高二 · 解析几何
已知点 $F$ 是双曲线 $\frac{x^{2}}{a^{2}}-\frac{y^{2}}{b^{2}}=1(a>0, b>0)$ 的左焦点, 点 $E$ 是该双曲线的右顶点, 过点 $F$ 且垂直于 $x$ 轴的直线与双曲线交于 $A, B$ 两点, 若 $\triangle A B E$ 是针角三角形, 则该双曲线的离心率的取值范围是( )
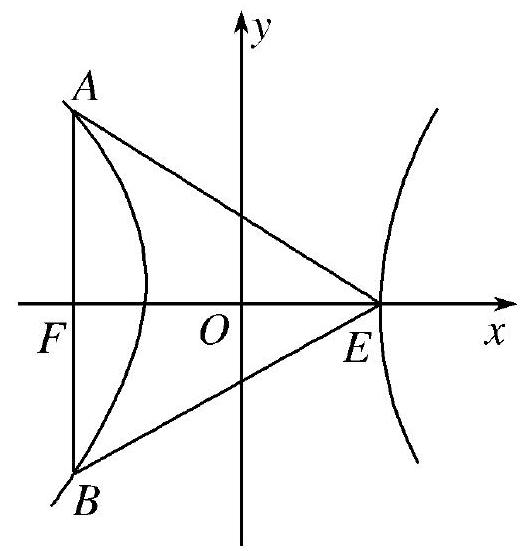
A. $(1, \sqrt{2})$
B. $(\sqrt{2},+\infty)$
C. $(1,2)$
D. $(2,+\infty)$
答案: D
解析: 设 $A\left(c, y_{0}ight)$ 代入双曲线方程得 $\frac{c^{2}}{a^{2}}-\frac{y_{0}^{2}}{b^{2}}=1, 	herefore y_{0}^{2}=\frac{b^{4}}{a^{2}}$. $	herefore\left|y_{0}ight|=\frac{b^{2}}{a}, \quad 	herefore|A F|=\frac{b^{2}}{a}$.$\because 	riangle A B E$ 是钝角三角形, $	herefore \angle A E F>45^{\circ}$.则只需 $|A F|>|E F|$, 即 $\frac{b^{2}}{a}>a+c$,$	herefore b^{2}>a^{2}+a c$,即 $c^{2}-a^{2}>a^{2}+a c, c^{2}-a c-2 a^{2}>0$.$	herefore e^{2}-e-2>0$, 解得 $e>2$, 或 $e<-1$ (舍去). 故选 D.答案 ：D